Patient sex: M
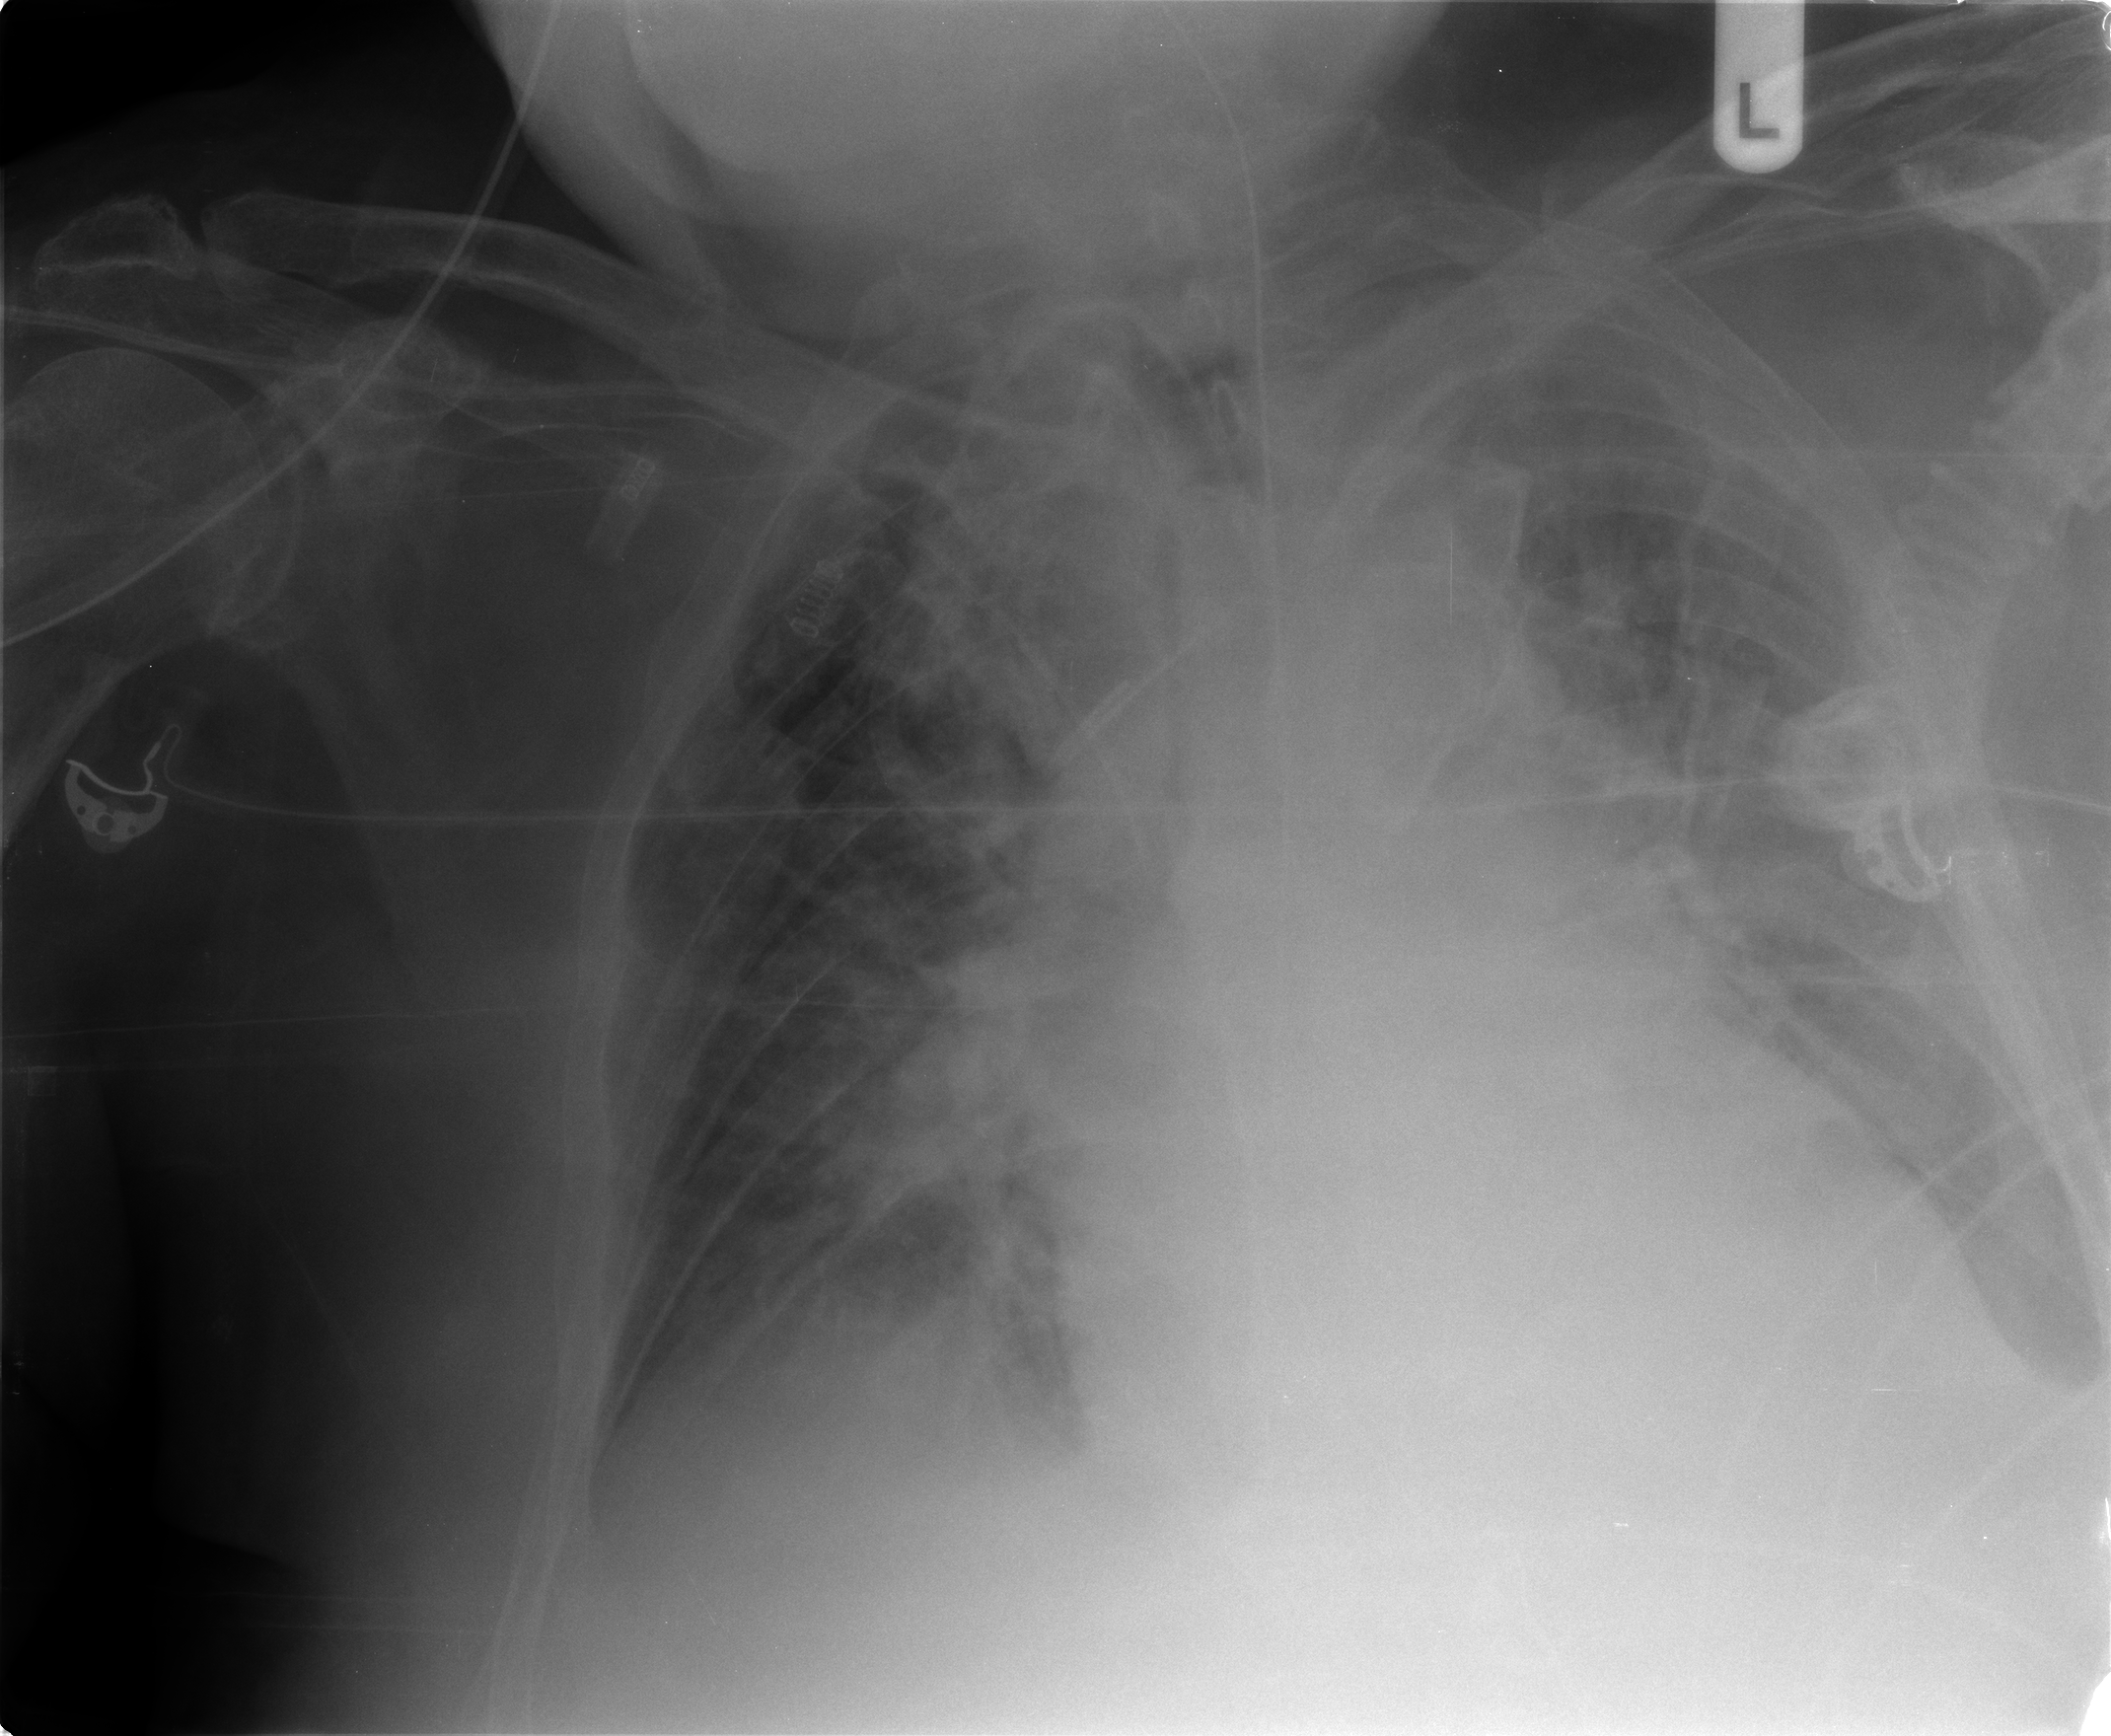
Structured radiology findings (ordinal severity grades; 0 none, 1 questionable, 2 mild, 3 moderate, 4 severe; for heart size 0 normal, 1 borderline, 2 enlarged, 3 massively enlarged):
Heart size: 3
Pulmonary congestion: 2
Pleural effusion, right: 2
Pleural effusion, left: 1
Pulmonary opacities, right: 2
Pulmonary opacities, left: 0
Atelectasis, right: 2
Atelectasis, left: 0